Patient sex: M
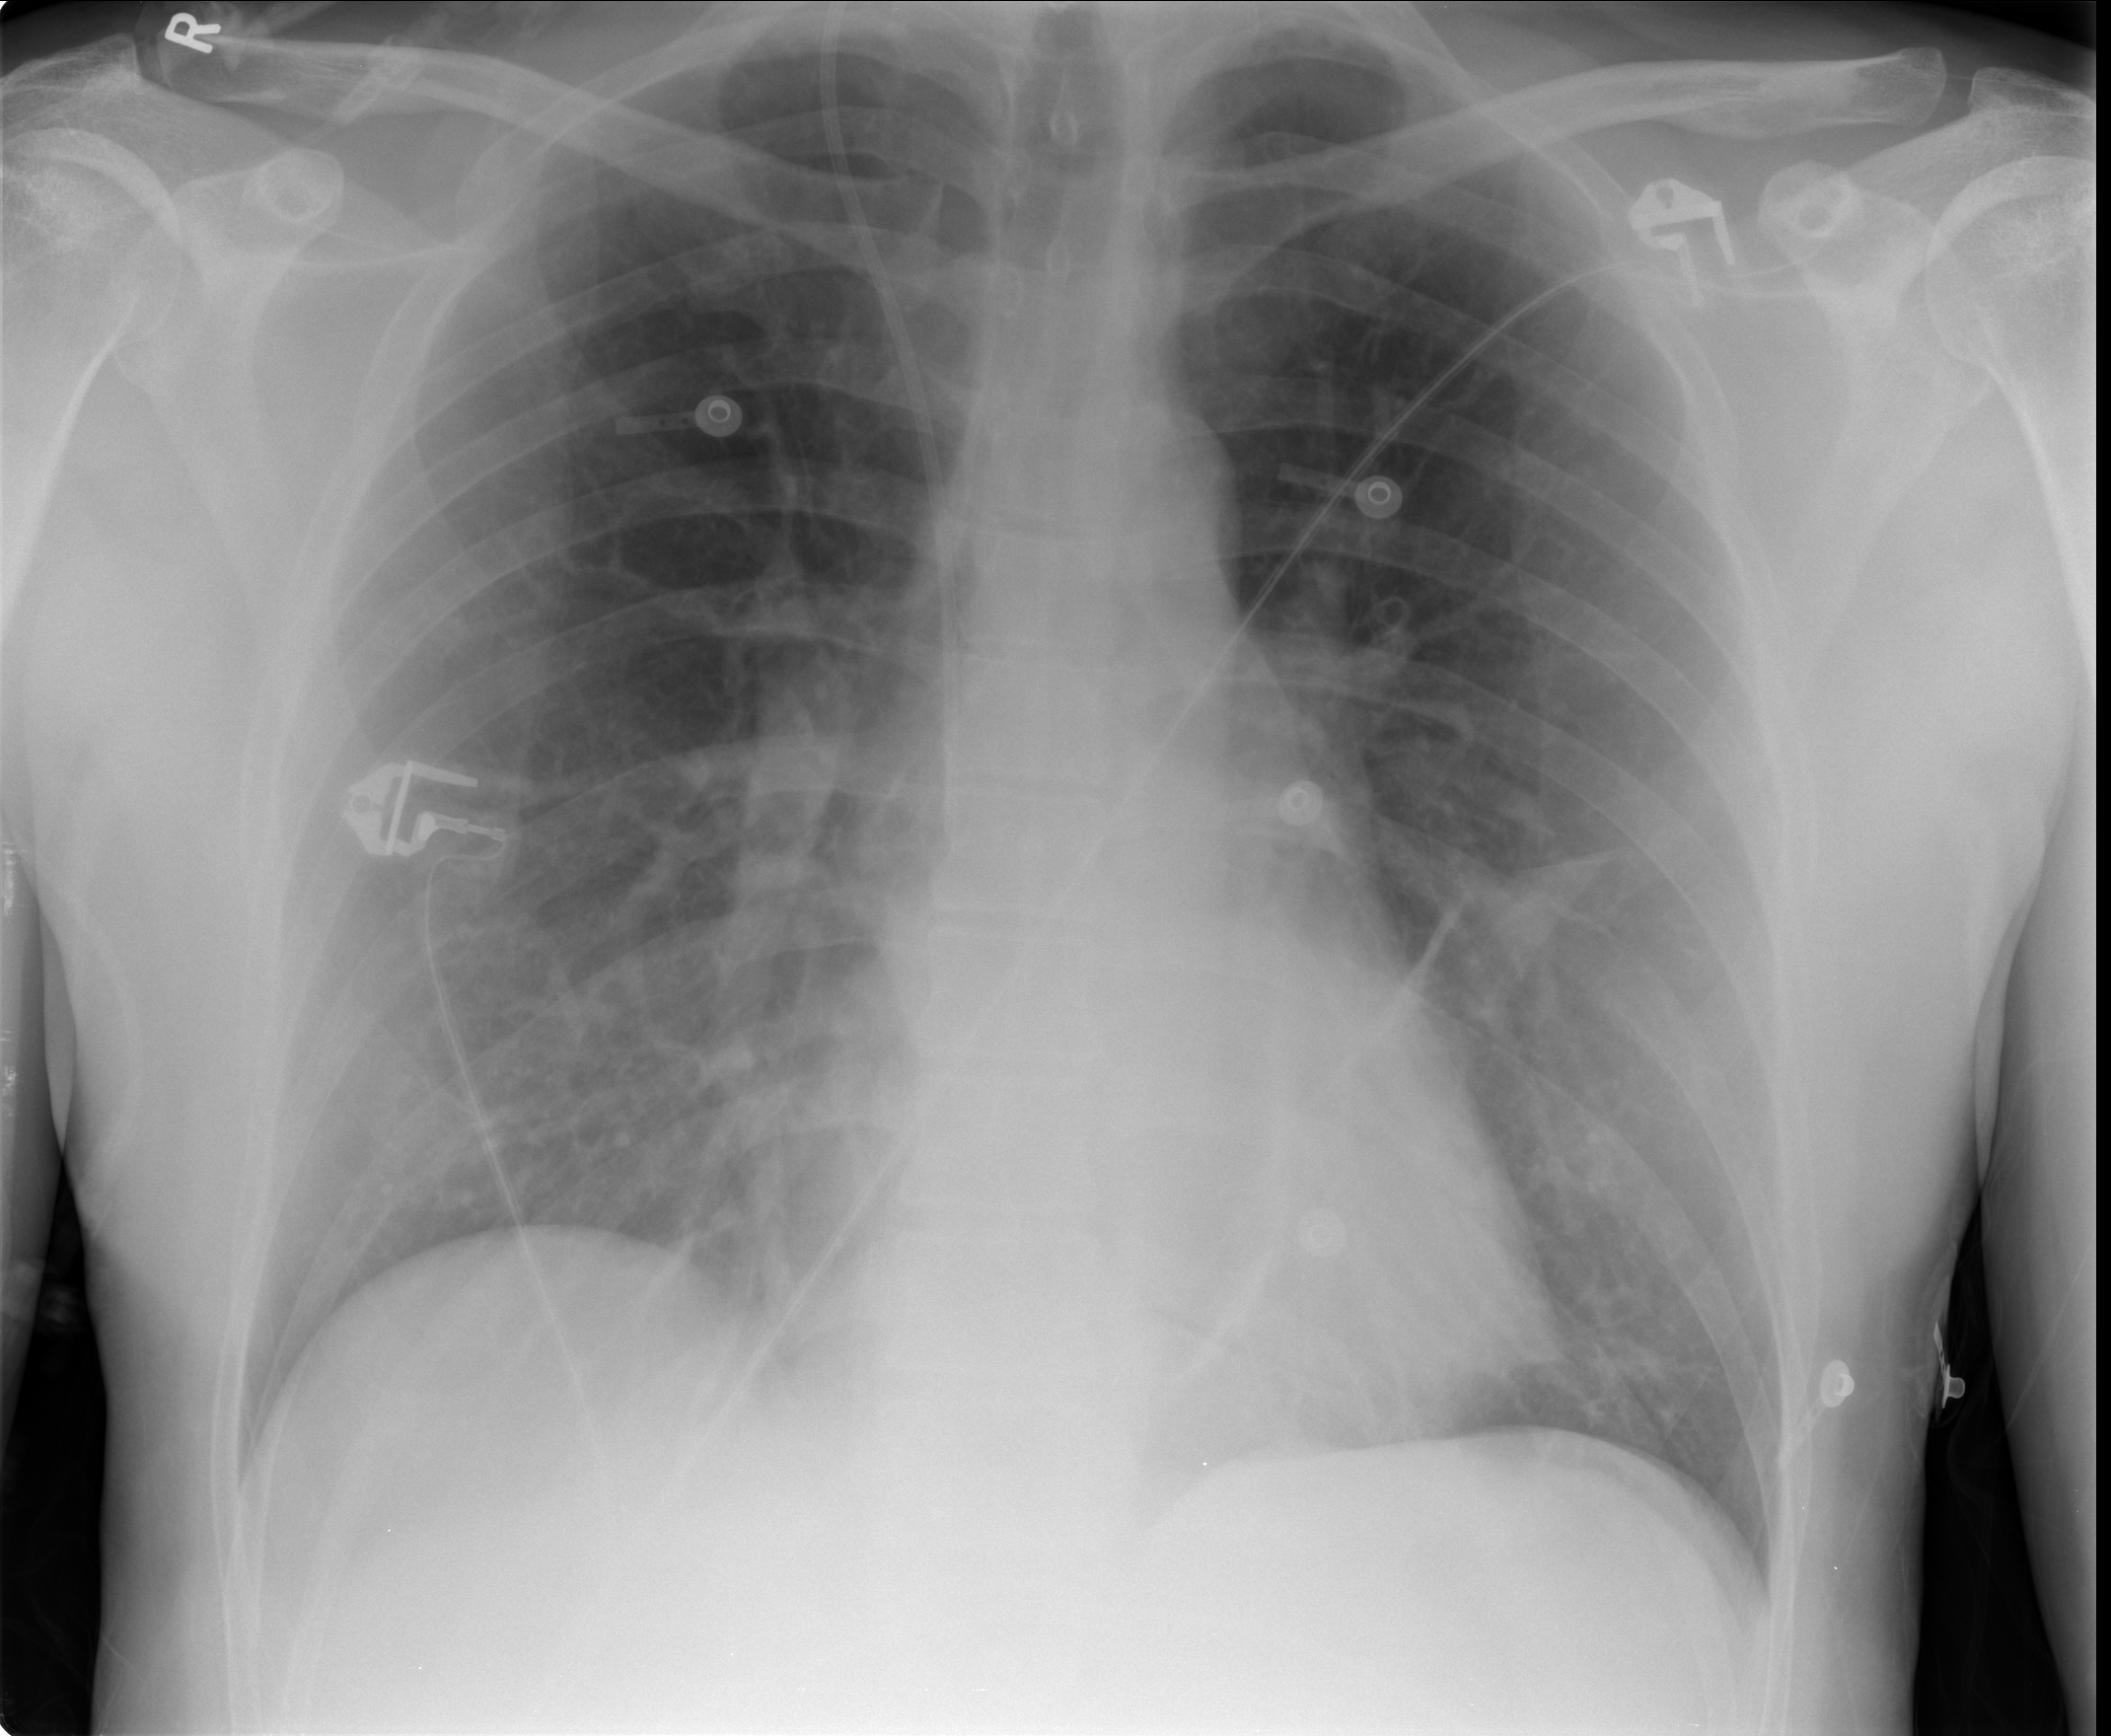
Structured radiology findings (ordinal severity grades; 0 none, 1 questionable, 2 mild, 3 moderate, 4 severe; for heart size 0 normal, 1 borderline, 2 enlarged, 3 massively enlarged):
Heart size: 0
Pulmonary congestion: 2
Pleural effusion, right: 0
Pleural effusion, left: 0
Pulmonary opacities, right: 0
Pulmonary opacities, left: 0
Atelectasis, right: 0
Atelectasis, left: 0